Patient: sex F, age 56
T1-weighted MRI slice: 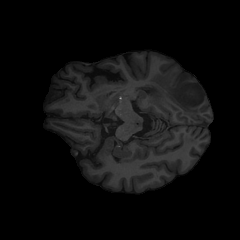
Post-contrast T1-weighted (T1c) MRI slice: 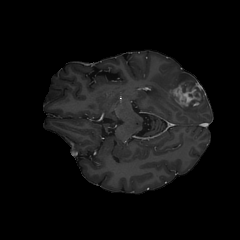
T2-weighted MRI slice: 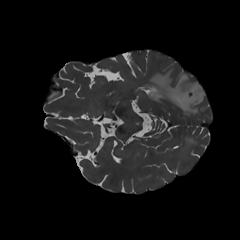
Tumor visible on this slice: yes
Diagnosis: Glioblastoma, IDH-wildtype
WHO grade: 4